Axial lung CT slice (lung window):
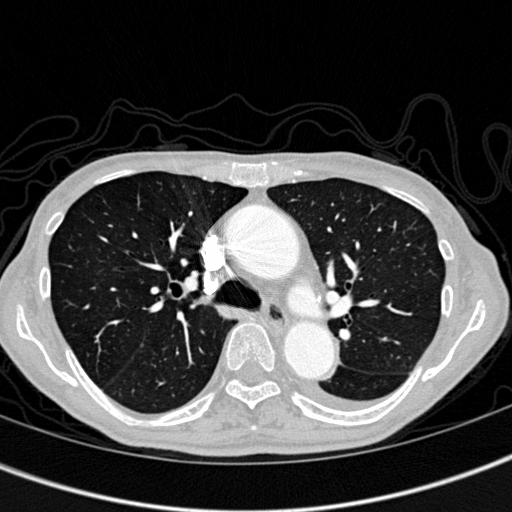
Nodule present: no